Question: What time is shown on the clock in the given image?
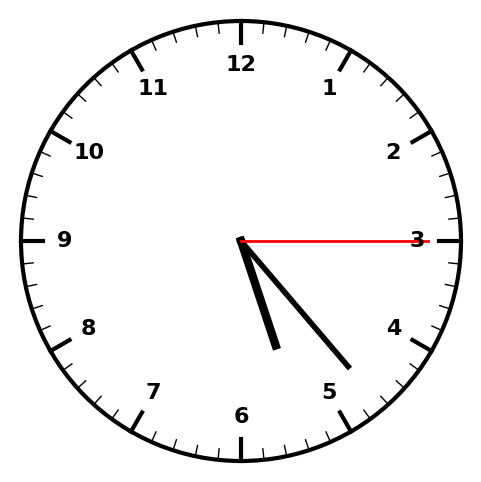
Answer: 05:23:15